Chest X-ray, AP view. Patient: 60 years old, sex M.
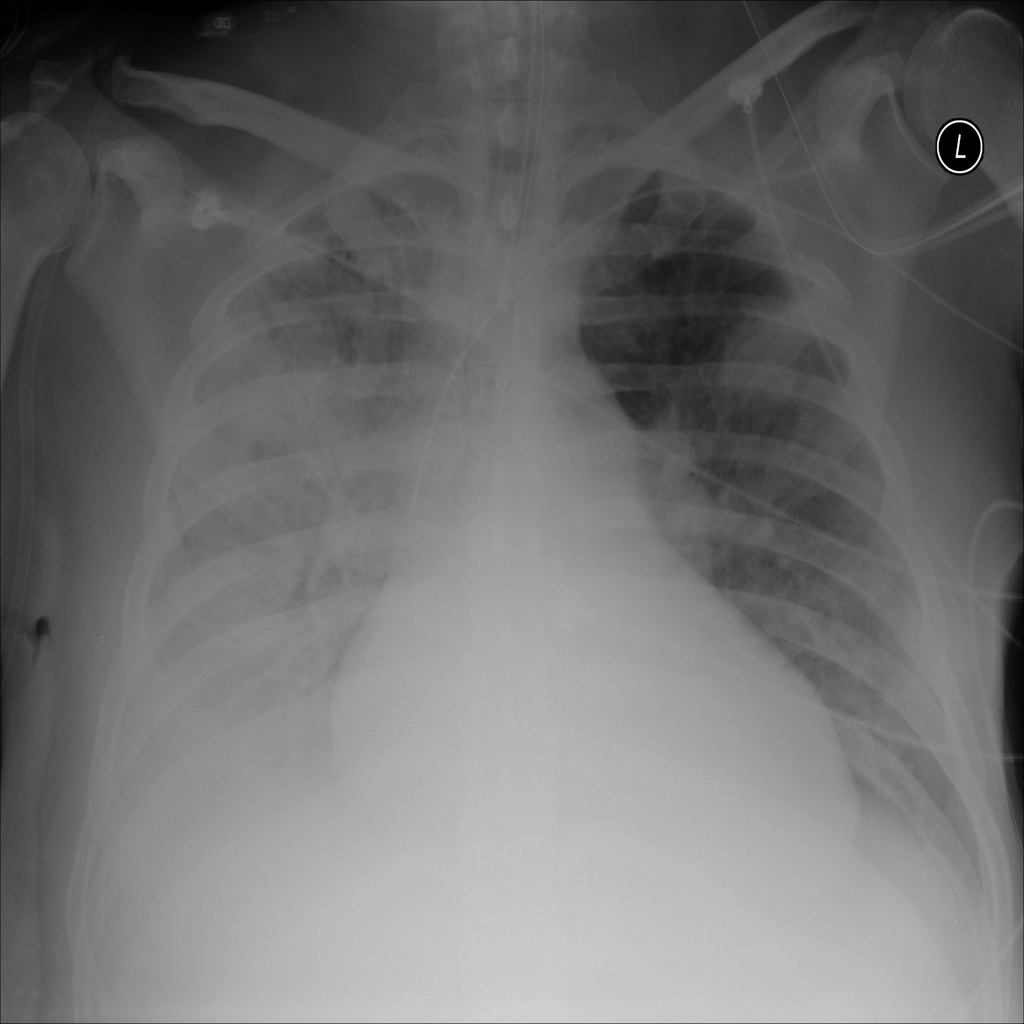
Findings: Consolidation, Effusion